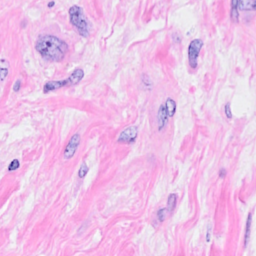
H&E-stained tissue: Breast